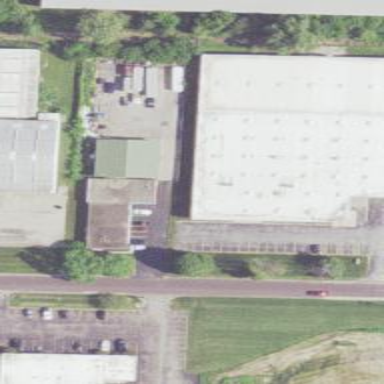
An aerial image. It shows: Commercial building.